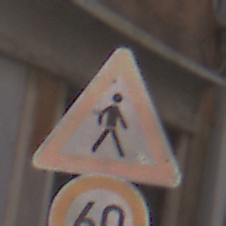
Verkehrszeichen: FussgaengerLinks
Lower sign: Geschwindigkeit60
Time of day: Midday
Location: Outdoor (Urban)
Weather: Clear
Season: NotSpecified
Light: Natural